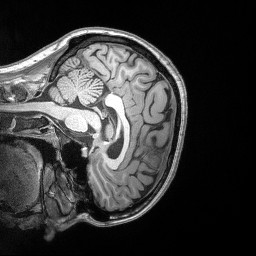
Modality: T1w
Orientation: sagittal
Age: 27
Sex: female
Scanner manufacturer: siemens
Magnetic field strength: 3 T
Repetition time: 2.53 s
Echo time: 0.00164 s